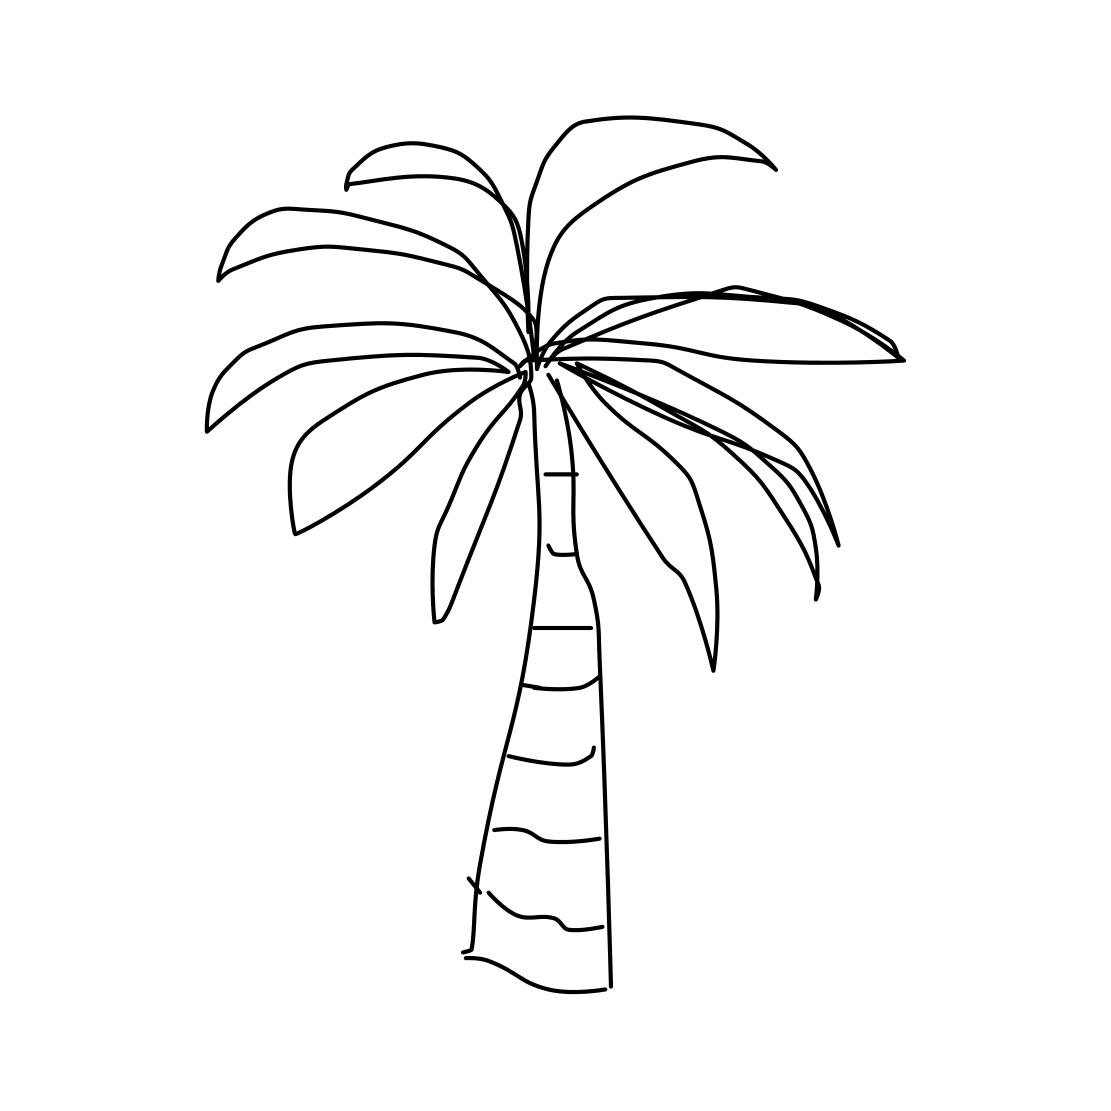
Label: palm tree